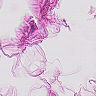
Metastatic tissue present: no